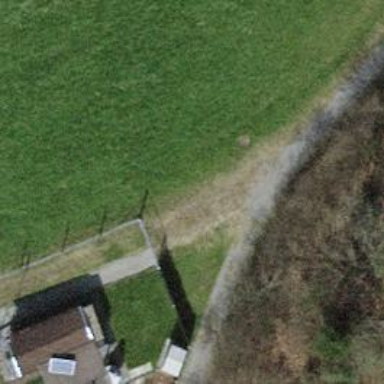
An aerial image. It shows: Gate.